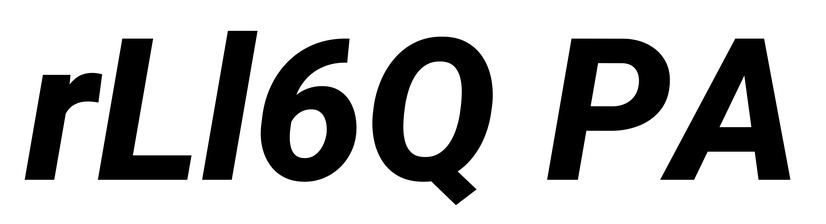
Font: Roboto-Italic_ExtraBold_Italic